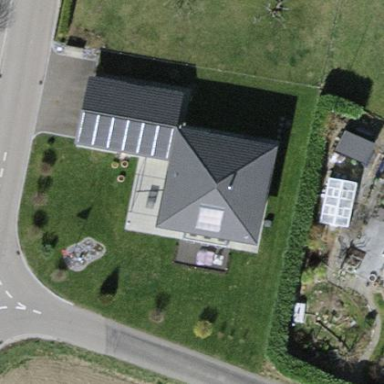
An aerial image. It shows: House with pyramidal roof shape.